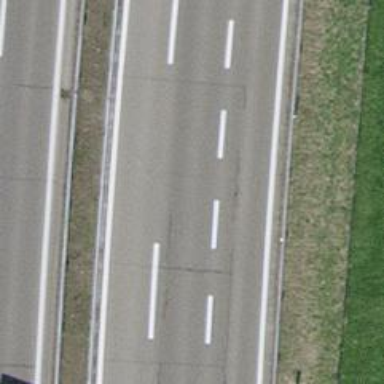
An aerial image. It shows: Asphalt motorway.